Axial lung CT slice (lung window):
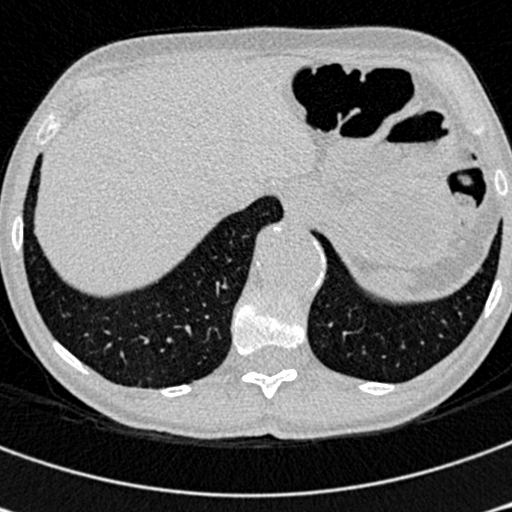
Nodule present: no